Field crop: maize
Growth stage: 2
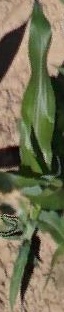
Species: maize